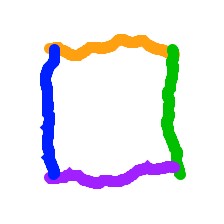
Shape: square